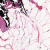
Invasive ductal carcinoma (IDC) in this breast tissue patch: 0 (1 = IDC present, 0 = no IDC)